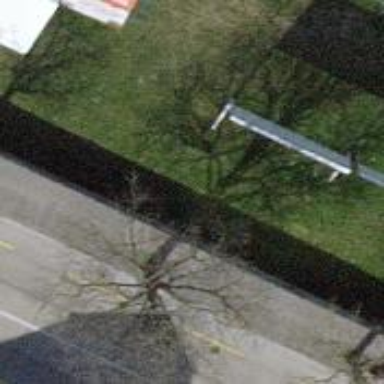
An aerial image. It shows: Avenue lined with broadleaved deciduous trees.